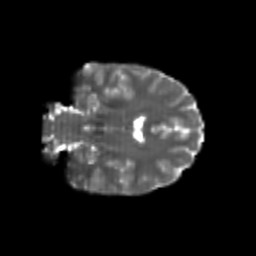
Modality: T2w
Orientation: coronal
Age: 24
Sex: female
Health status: healthy
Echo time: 0.074 s